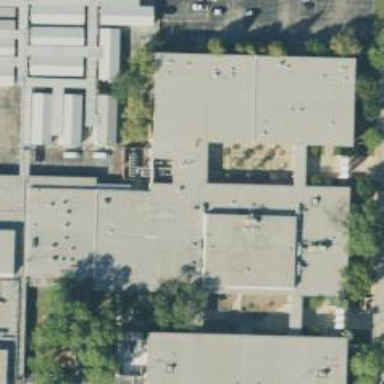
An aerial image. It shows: School building.